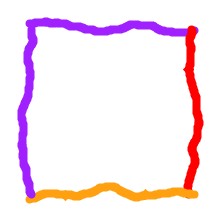
Shape: square